Interaction volume radius: 5 \u00c5
Interaction volume height: 30 \u00c5
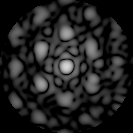
Disorder parameter: 0.4567